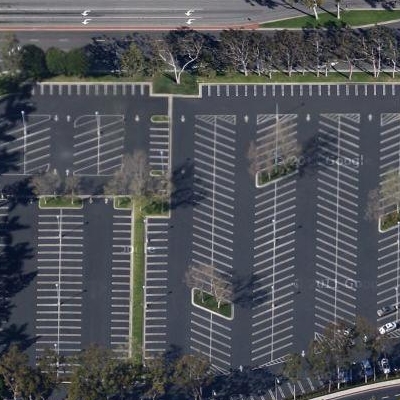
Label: gParking